Field crop: tomato
Growth stage: 1
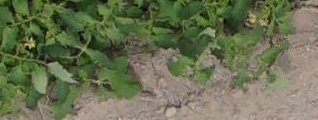
Species: tomato